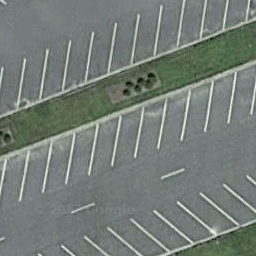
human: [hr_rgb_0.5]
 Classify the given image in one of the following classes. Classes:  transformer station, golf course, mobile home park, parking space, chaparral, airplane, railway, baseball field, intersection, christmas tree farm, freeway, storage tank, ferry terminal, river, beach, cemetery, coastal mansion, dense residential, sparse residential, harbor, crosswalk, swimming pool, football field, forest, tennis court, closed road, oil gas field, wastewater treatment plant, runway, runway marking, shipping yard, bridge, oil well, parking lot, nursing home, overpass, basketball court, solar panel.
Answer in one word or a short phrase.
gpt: parking space